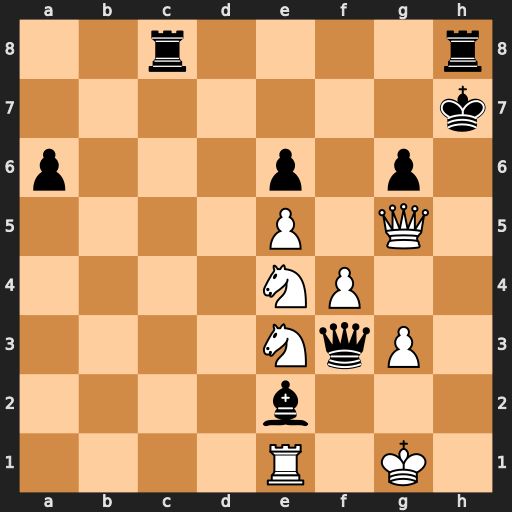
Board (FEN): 2r4r/7k/p3p1p1/4P1Q1/4NP2/4NqP1/4b3/4R1K1
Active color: w
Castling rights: -
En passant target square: -
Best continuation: Ng4 Qxg4 Nf6+ Kg7 Nxg4